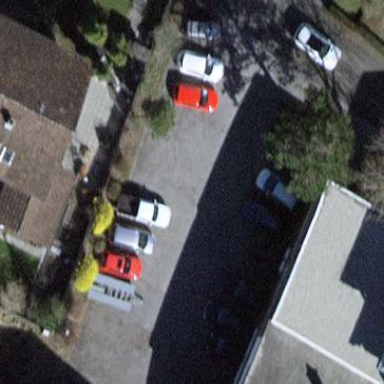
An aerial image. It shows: Parking area with surface.